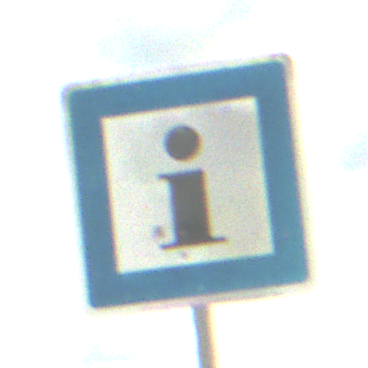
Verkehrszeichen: Informationsstelle
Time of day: Midday
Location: Outdoor (RoadRail)
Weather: PartlyCloudy
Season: NotSpecified
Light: Natural